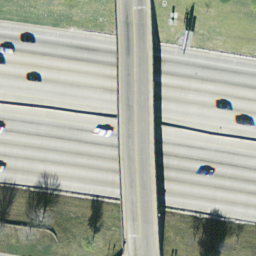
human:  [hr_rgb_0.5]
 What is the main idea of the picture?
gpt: overpass